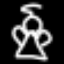
Label: angel